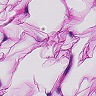
Metastatic tissue present: no